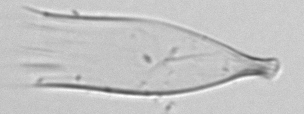
Label: Favella